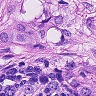
Metastatic tissue present: yes